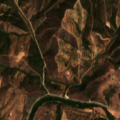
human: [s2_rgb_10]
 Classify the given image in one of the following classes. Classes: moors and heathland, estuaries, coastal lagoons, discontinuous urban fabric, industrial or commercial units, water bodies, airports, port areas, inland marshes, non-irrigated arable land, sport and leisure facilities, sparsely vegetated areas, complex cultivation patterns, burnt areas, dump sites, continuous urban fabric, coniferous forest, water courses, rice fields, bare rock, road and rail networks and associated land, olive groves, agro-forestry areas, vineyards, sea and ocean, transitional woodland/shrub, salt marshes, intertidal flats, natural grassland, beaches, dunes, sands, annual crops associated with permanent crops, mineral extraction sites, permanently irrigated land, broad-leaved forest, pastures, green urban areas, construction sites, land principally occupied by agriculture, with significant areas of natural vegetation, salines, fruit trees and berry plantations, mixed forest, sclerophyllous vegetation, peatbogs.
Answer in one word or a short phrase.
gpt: complex cultivation patterns, broad-leaved forest, sclerophyllous vegetation, transitional woodland/shrub